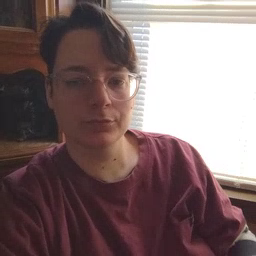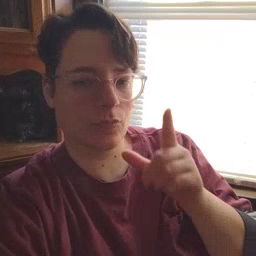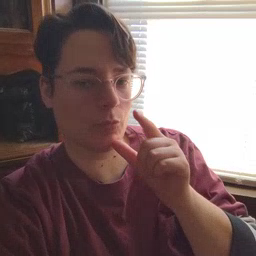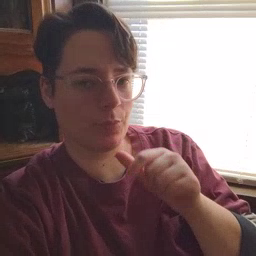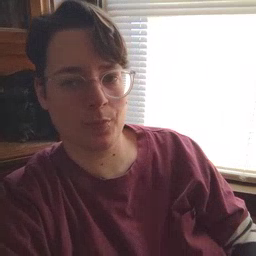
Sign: who